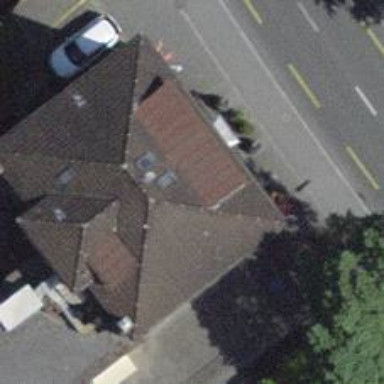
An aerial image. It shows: Restaurant.